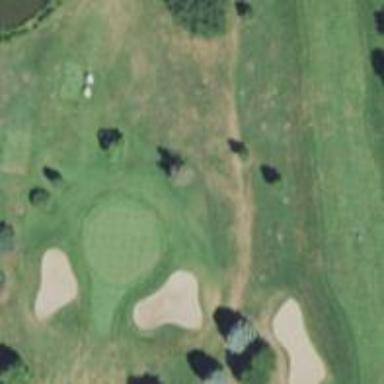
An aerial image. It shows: Golf hole.